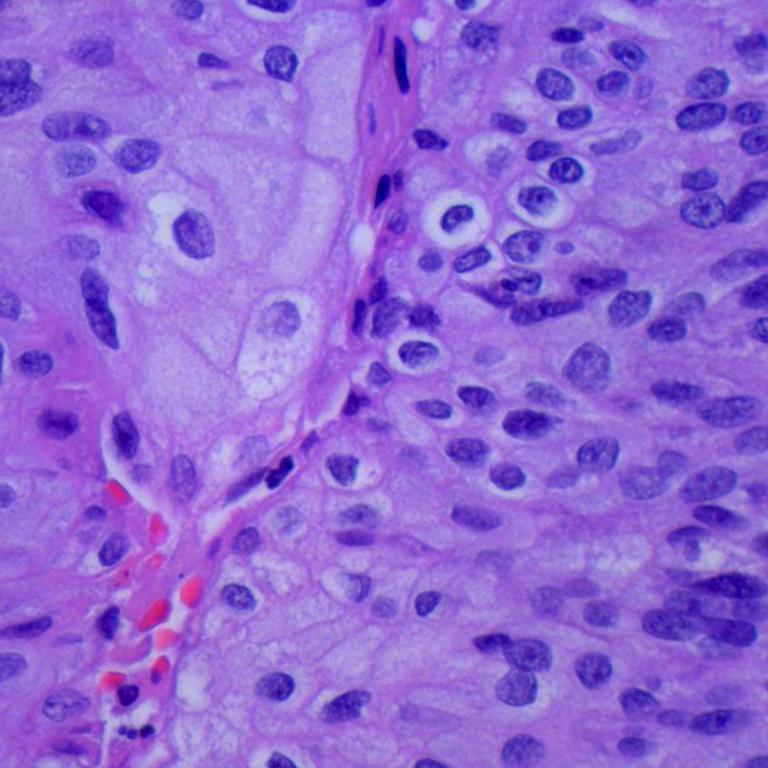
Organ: lung
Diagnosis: squamous carcinomas